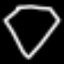
Label: diamond